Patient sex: F
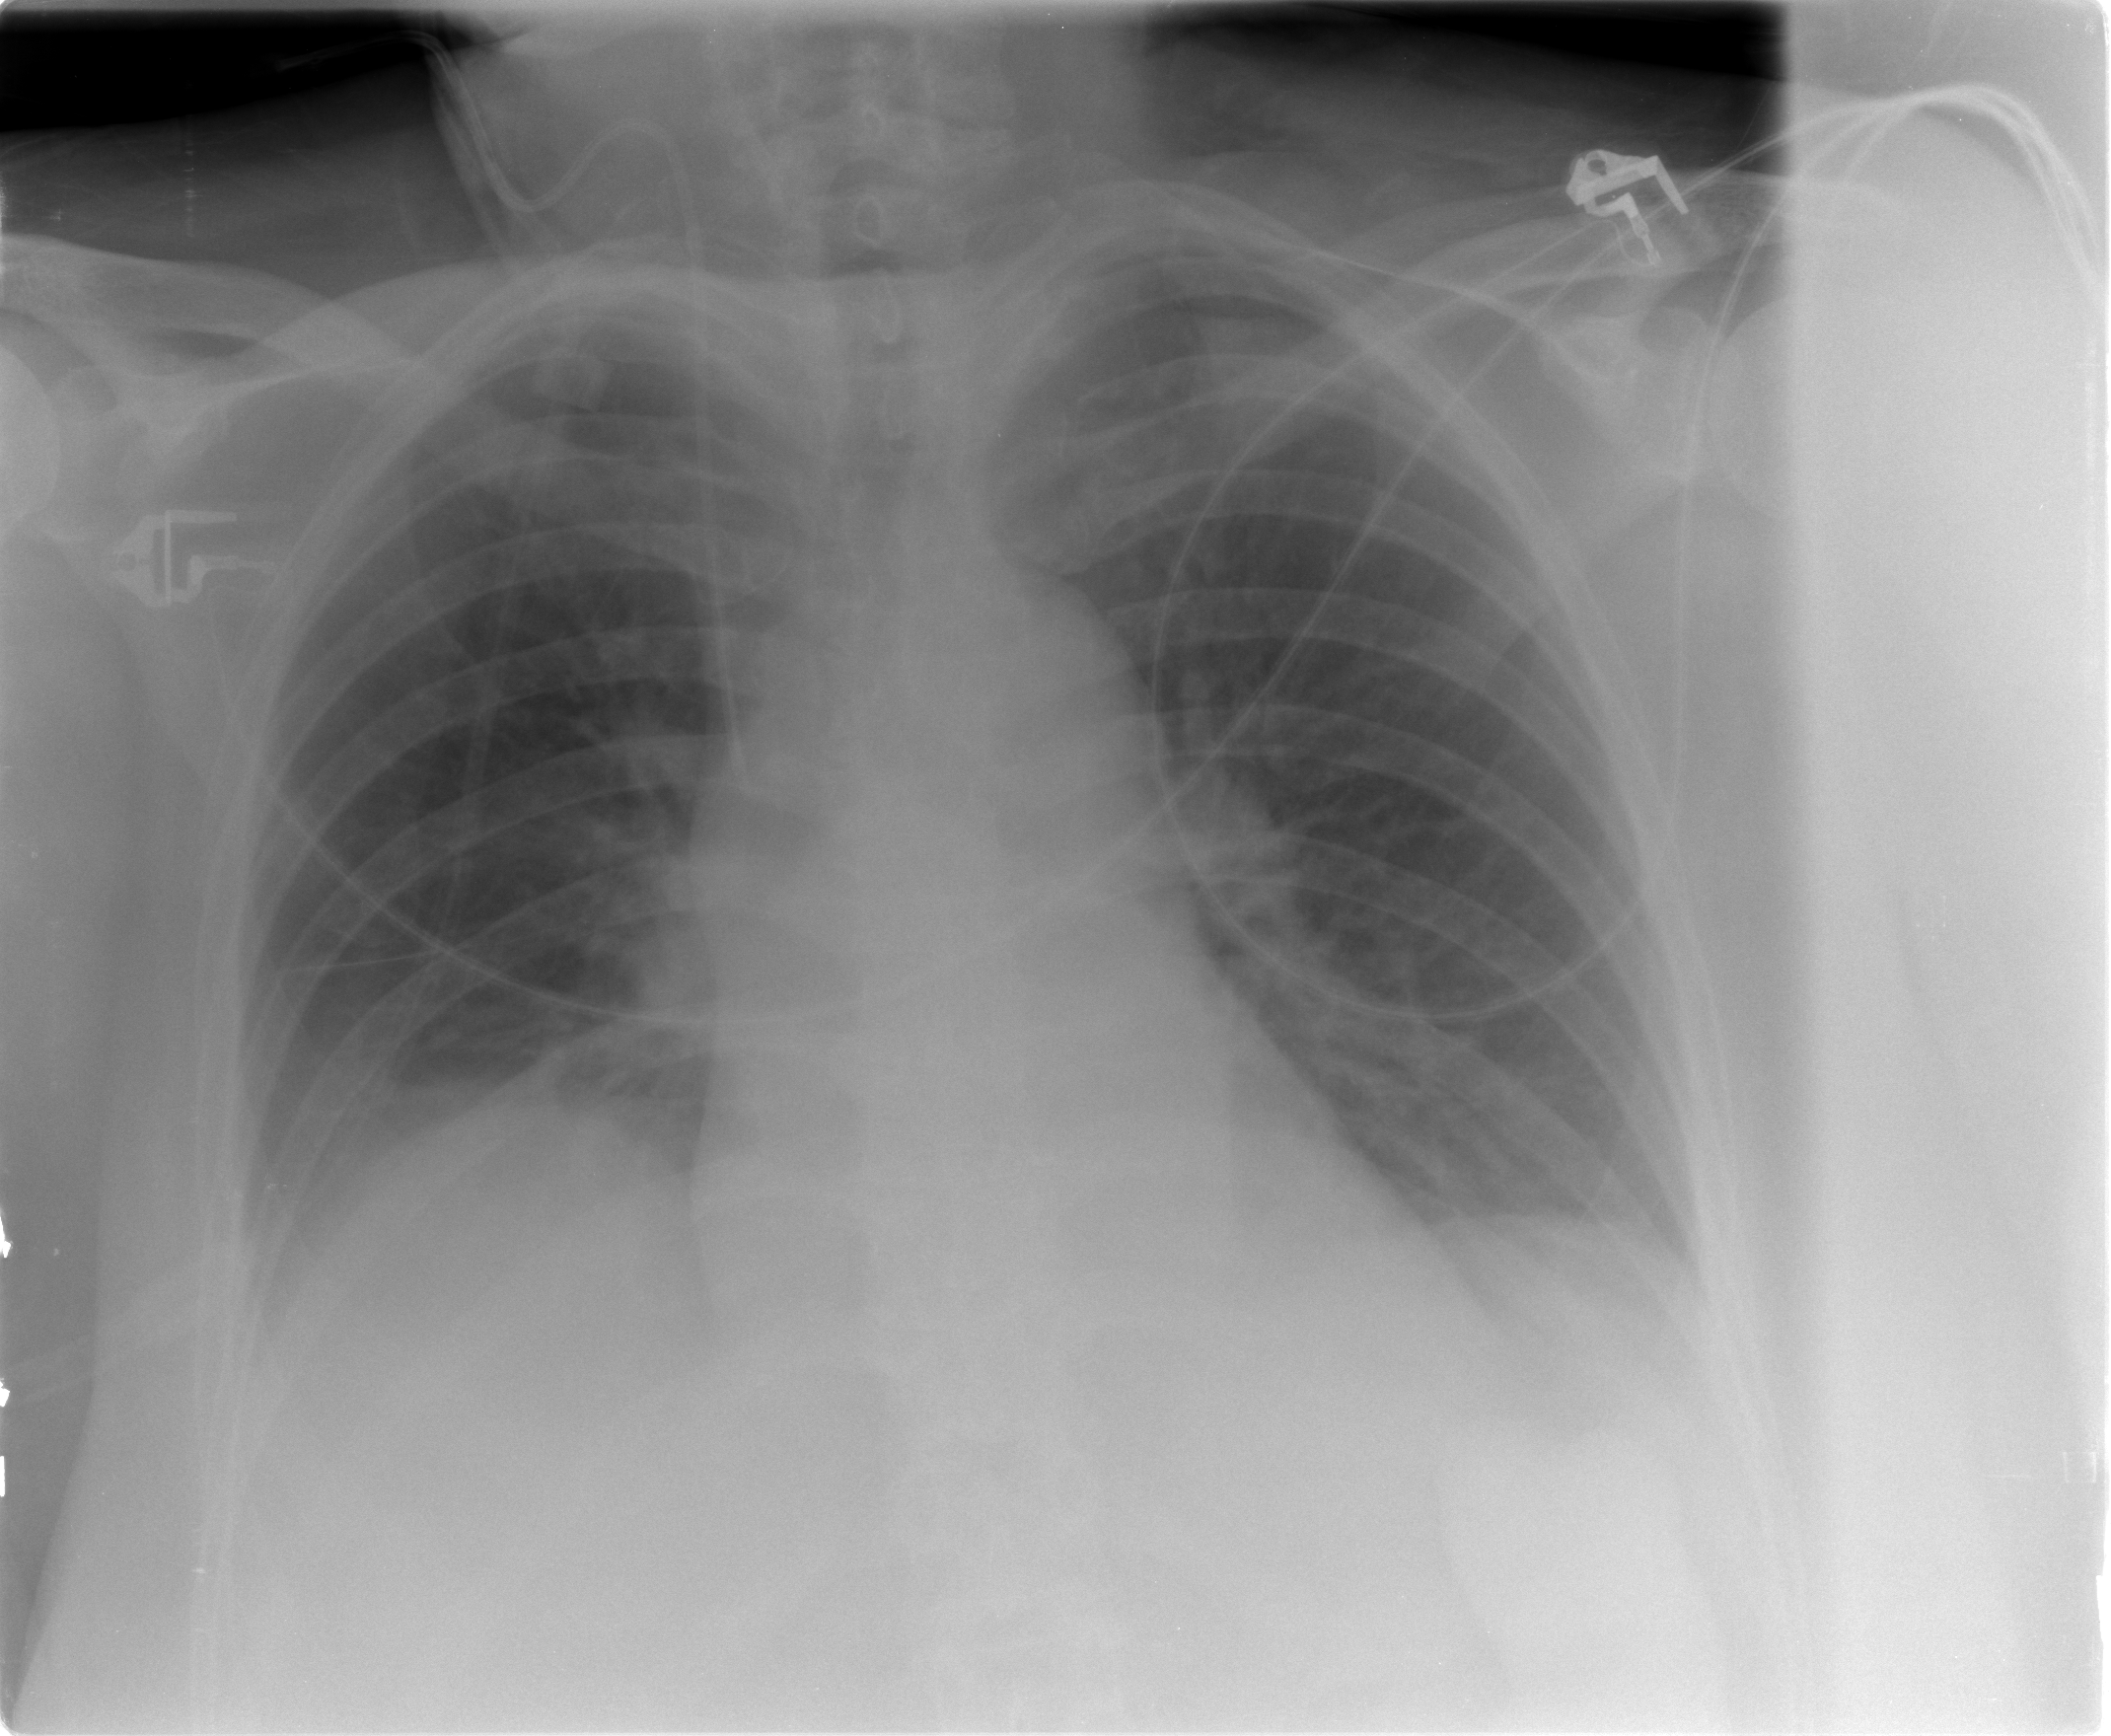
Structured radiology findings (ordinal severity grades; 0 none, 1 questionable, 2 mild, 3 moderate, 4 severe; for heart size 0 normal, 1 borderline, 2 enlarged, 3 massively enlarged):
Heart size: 0
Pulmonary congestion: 0
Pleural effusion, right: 2
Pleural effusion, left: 2
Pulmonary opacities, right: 0
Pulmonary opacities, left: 0
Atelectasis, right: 2
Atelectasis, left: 2